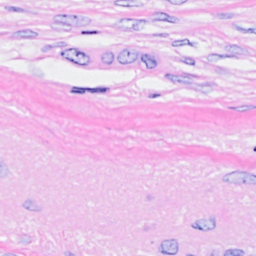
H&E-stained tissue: Breast